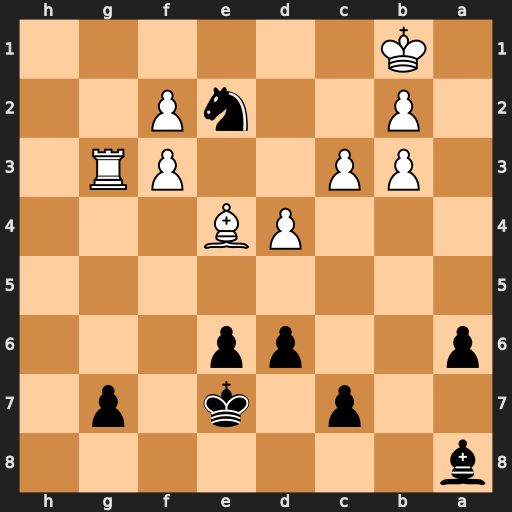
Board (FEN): b7/2p1k1p1/p2pp3/8/3PB3/1PP2PR1/1P2nP2/1K6
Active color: b
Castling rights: -
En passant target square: -
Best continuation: Bxe4+ fxe4 Nxg3 fxg3 Kf6